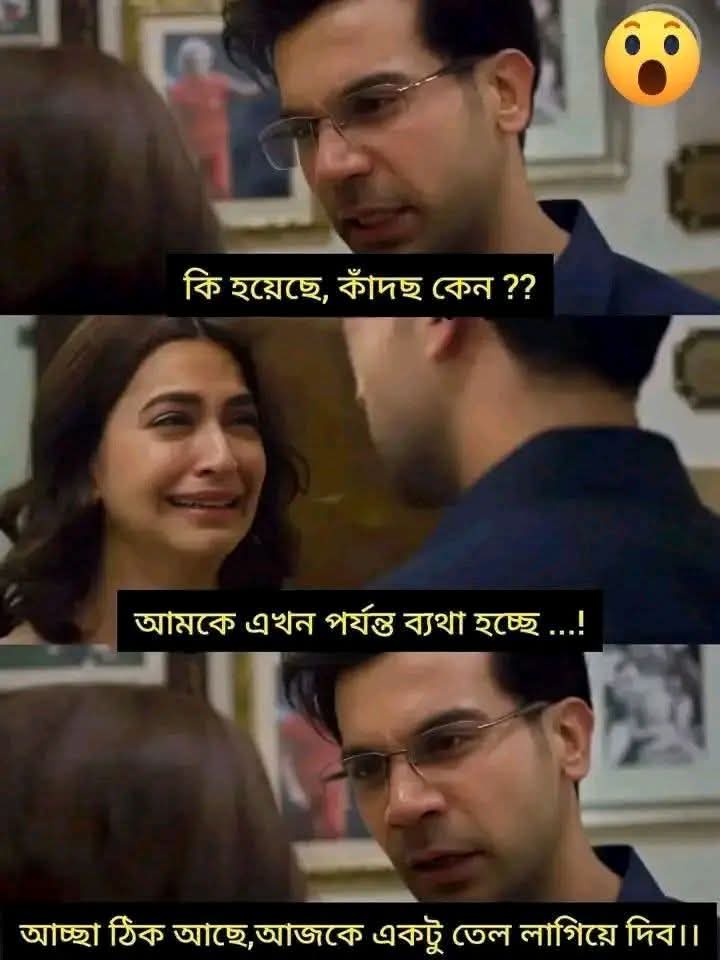
Text: কি হয়েছে, কাঁদছ কেন??
আমকে এখন পর্যন্ত ব্যথা হচ্ছে ...!
আচ্ছা ঠিক আছে, আজকে একটু তেল লাগিয়ে দিব।।
Label: Non Hate